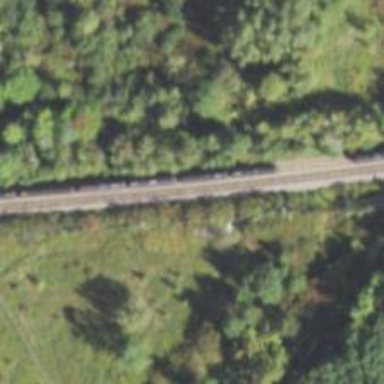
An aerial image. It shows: Railway siding with rails.